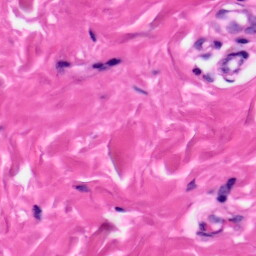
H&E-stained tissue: Skin